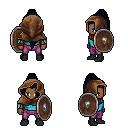
a pixel art fantasy rpg character, male body template, human, dark skin, teal long-sleeve shirt, magenta pants, raven extra-long topknot hairstyle, cloth hood, cloth bracers, black shoes, shield, four views (front, back, left, right), 2x2 character sprite sheet, small pixel art, hard edges, no anti-aliasing